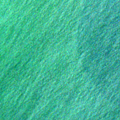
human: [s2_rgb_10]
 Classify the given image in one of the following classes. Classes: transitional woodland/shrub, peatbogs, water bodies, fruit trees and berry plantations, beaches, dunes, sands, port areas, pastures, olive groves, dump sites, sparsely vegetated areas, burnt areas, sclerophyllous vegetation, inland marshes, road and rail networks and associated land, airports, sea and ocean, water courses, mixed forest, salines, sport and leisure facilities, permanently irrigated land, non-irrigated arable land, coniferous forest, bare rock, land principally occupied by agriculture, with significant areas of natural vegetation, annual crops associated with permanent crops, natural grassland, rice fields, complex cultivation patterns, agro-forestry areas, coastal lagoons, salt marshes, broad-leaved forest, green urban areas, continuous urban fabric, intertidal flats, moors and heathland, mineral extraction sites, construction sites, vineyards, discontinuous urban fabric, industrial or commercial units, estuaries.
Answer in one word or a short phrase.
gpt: sea and ocean